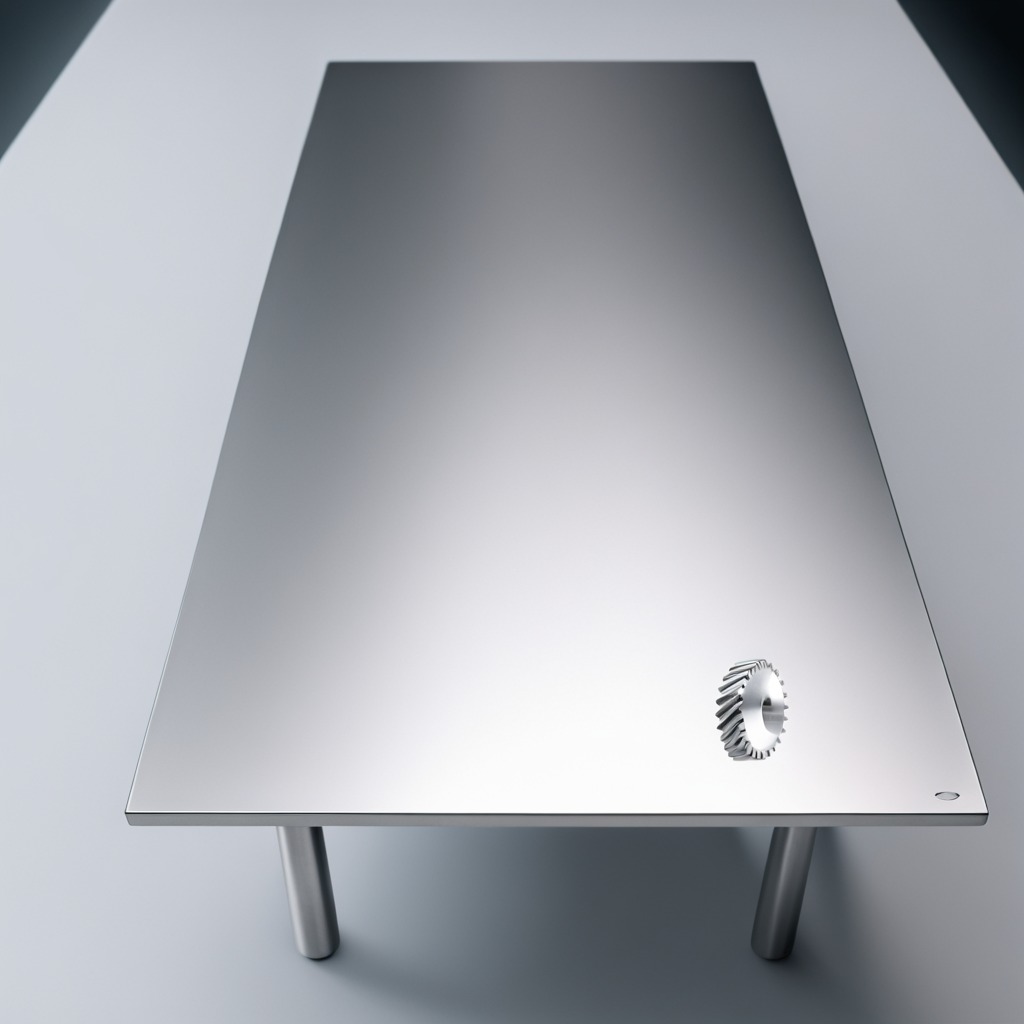
A steel gear with teeth is lying on a stainless steel table in a high-end prototyping lab.